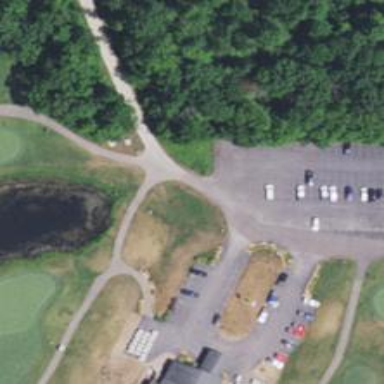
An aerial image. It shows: Path designed for golf carts.